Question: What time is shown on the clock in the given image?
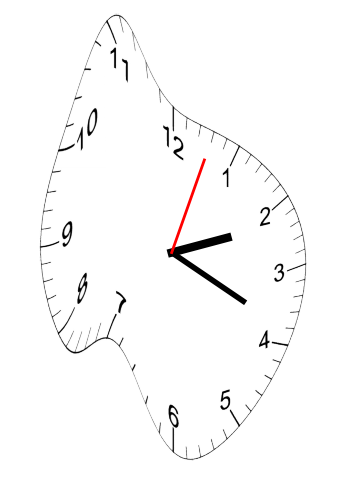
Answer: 02:19:03